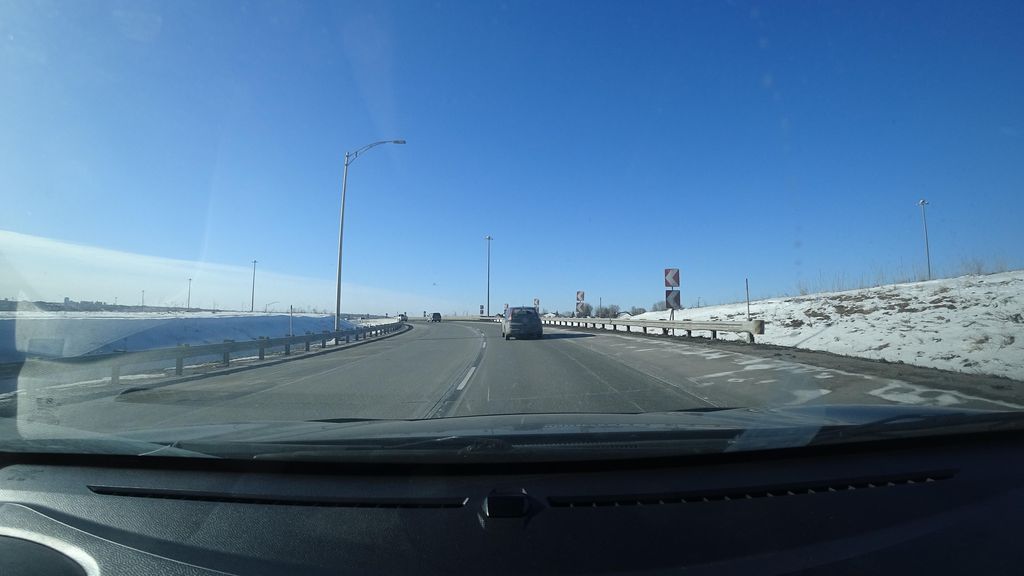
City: quebec_city